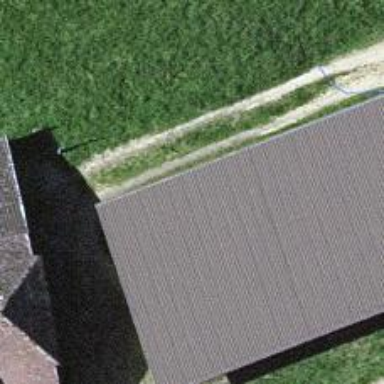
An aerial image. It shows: Simple house.